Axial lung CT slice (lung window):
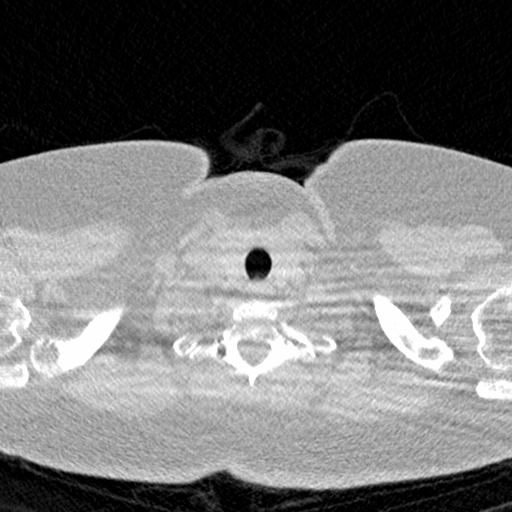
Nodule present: no